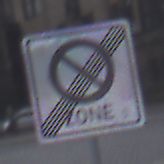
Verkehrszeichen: EndeEingeschraenktesHalteverbotZone
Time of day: MorningAfternoon
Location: Outdoor (Urban)
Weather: PartlyCloudy
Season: NotSpecified
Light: Natural